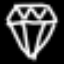
Label: diamond